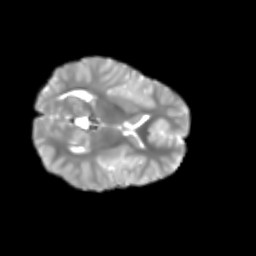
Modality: T2w
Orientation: axial
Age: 7
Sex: female
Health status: healthy